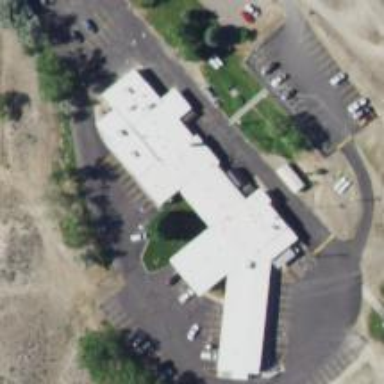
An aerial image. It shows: Hospital building.